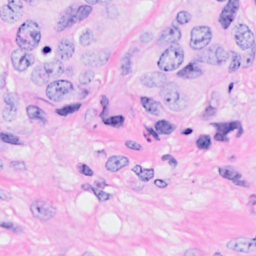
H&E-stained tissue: Breast